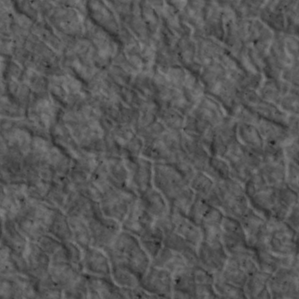
Label: non_frost